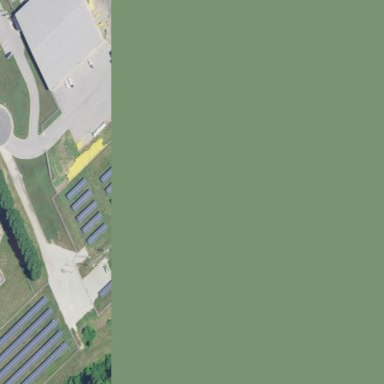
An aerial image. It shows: Solar power plant using photovoltaic technology to generate electricity.